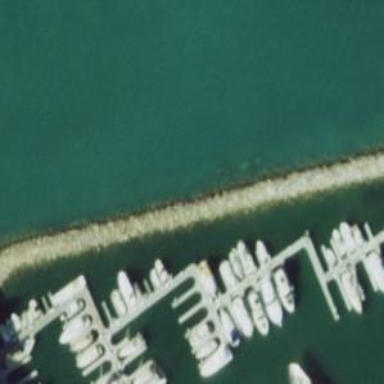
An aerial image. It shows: Breakwater made of rock.